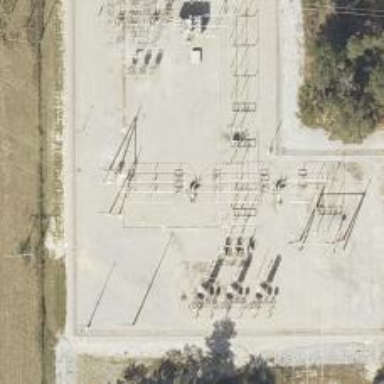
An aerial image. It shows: Switch used for power control.